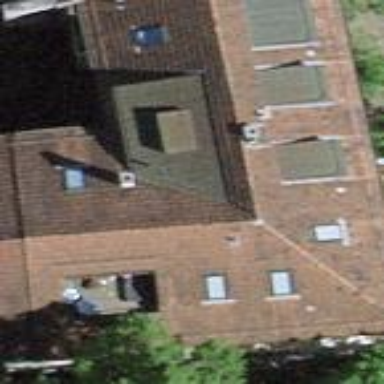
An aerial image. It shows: Hipped roof on apartment building.